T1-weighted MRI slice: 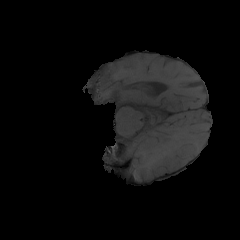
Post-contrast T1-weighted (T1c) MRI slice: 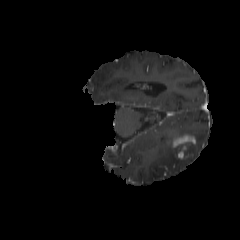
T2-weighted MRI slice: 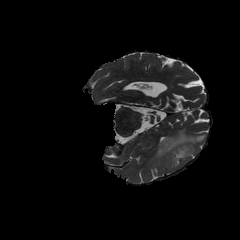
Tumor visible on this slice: yes